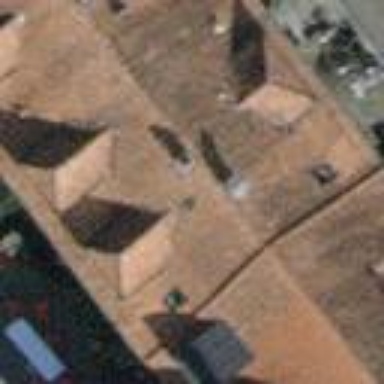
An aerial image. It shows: Terrace-style building with gabled roof.